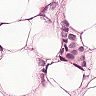
Metastatic tissue present: yes